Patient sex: F
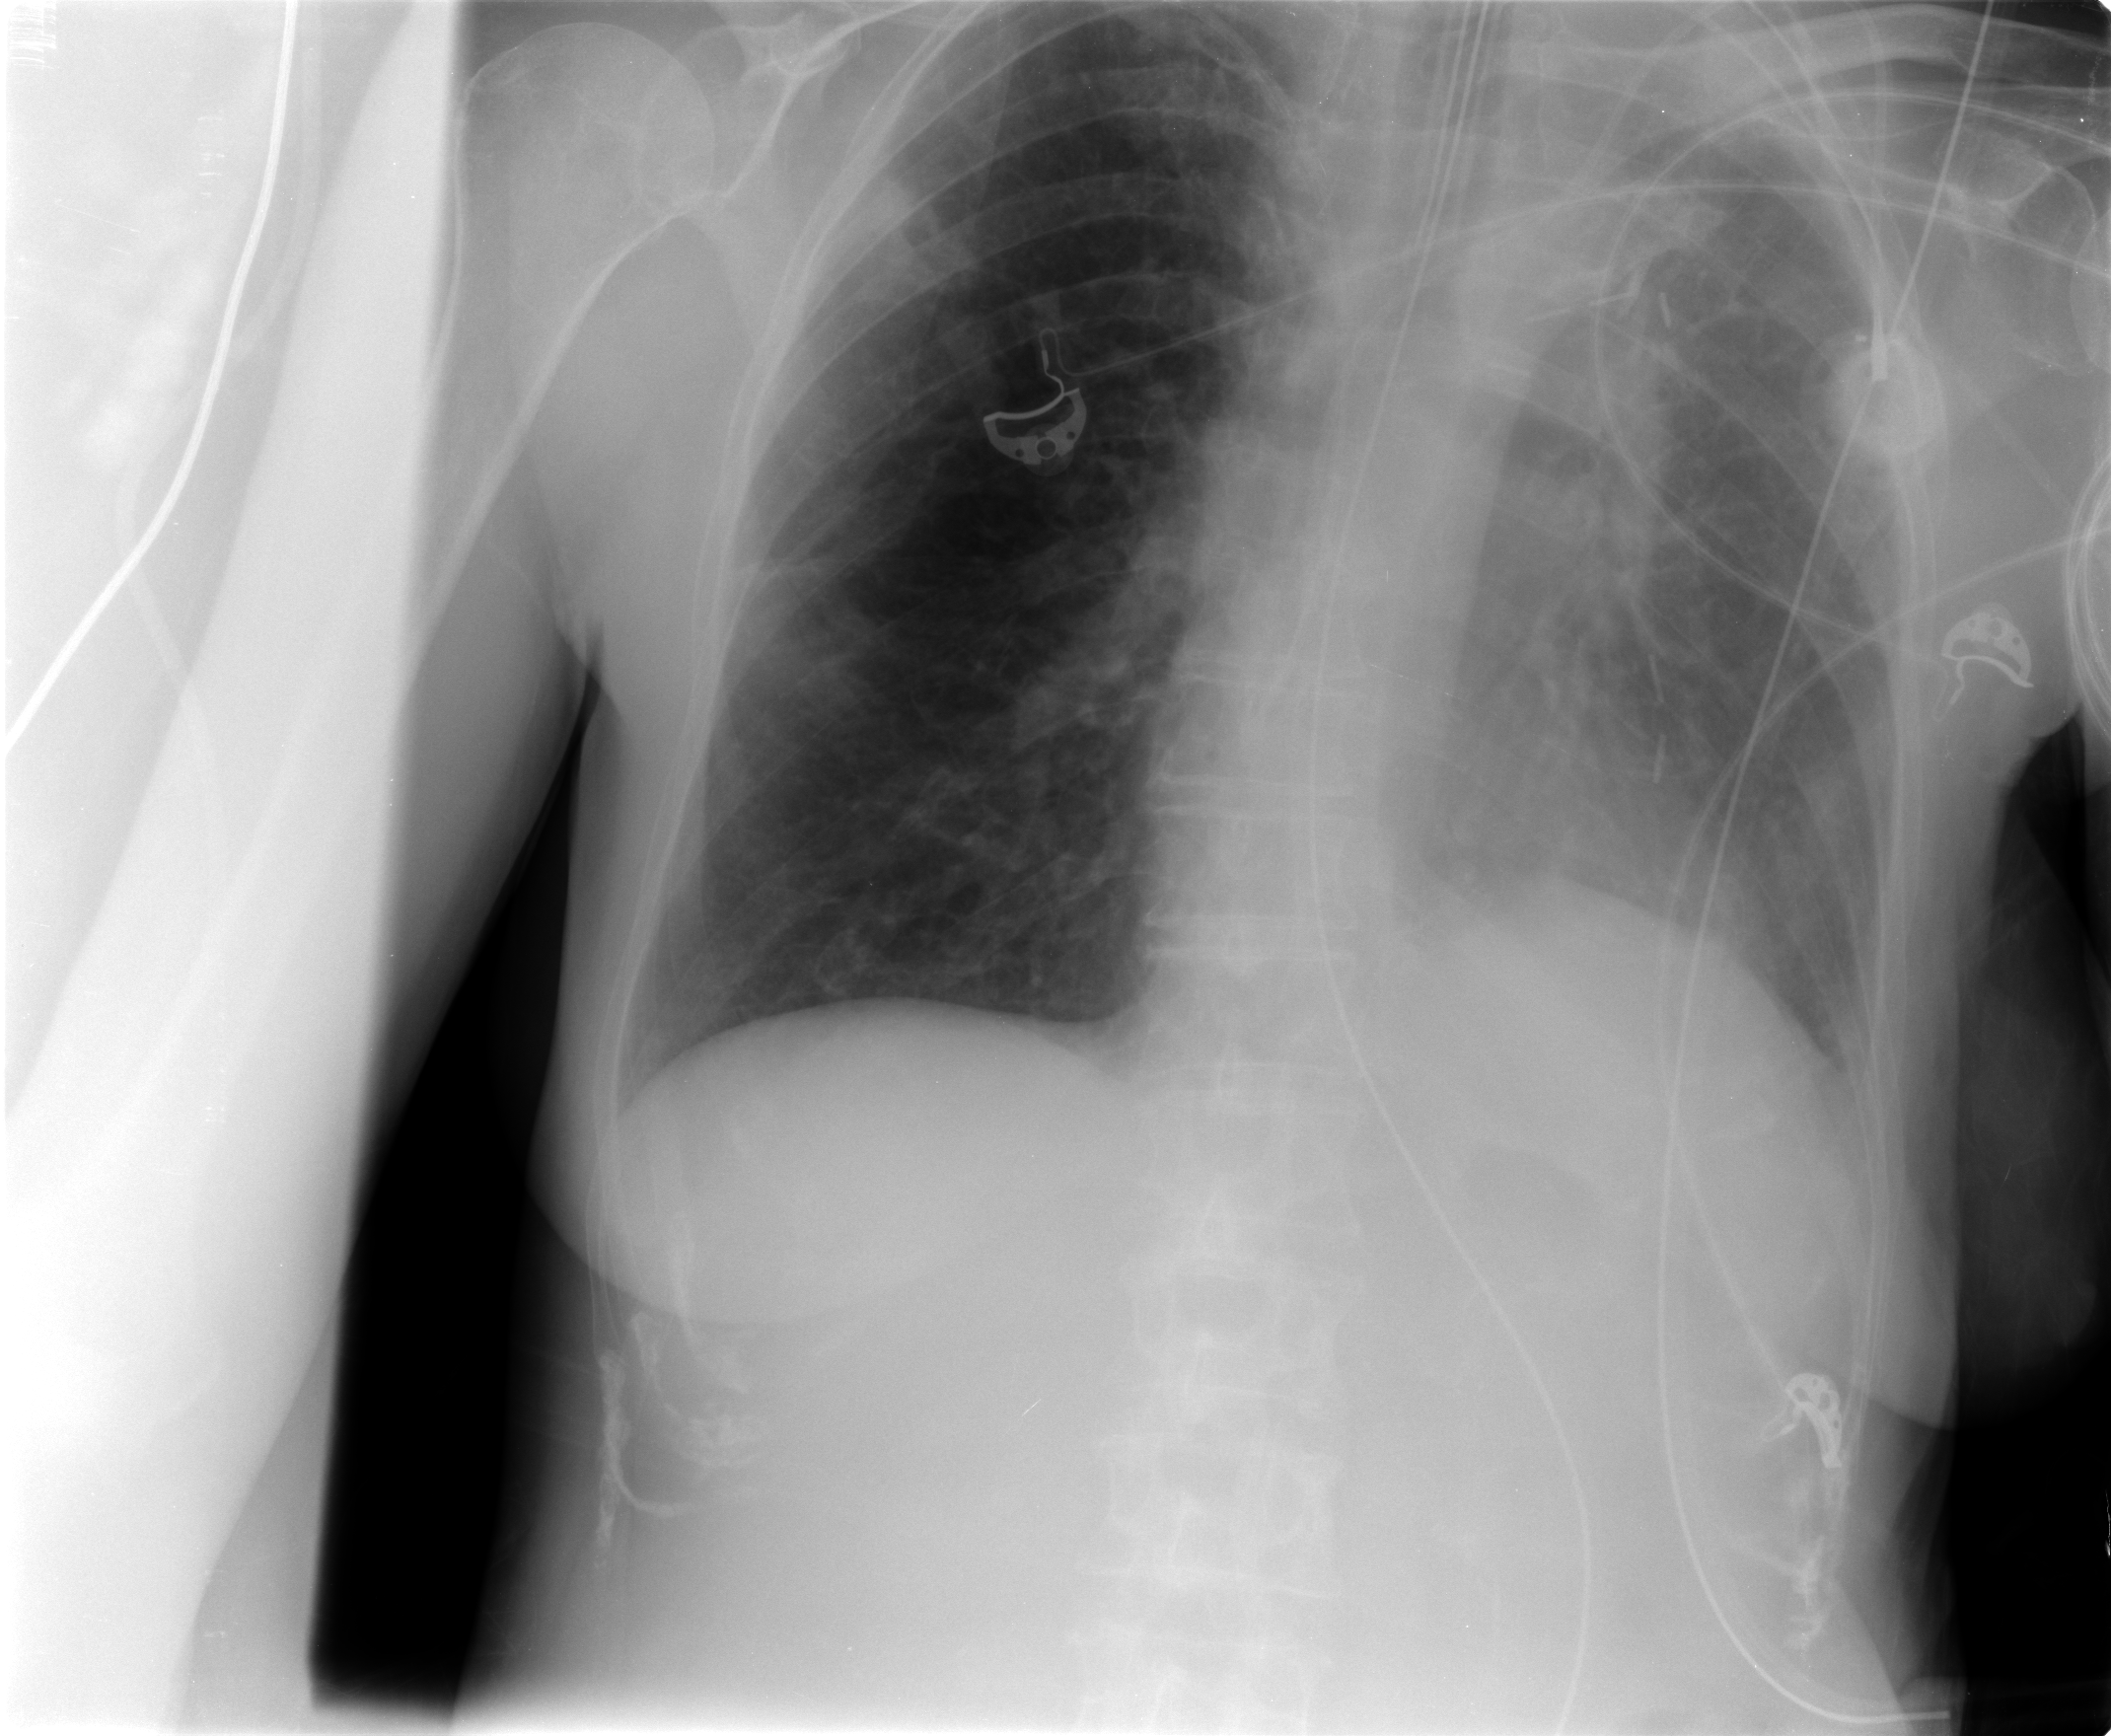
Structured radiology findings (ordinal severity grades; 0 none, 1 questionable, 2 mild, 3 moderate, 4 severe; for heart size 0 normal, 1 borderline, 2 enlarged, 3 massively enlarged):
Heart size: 0
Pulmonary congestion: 0
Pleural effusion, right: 0
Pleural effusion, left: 1
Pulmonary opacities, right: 0
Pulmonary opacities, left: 1
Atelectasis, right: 0
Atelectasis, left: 2